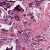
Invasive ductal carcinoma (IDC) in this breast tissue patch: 1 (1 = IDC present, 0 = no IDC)